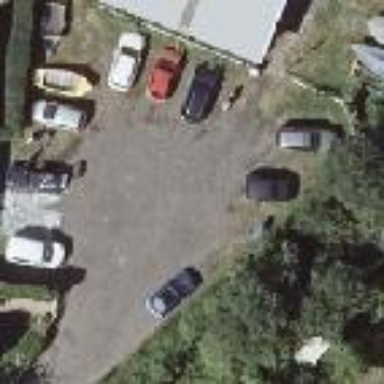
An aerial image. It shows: Parking area with unpaved surface.